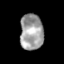
Tissue: skin
Cell type: Epithelial cells
Senescence score: 0.2491
Nuclear area (px): 823
Mean DAPI intensity: 158.256